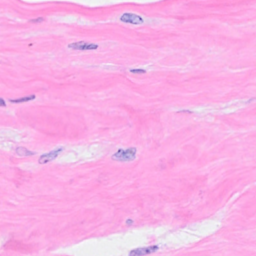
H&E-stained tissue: Breast